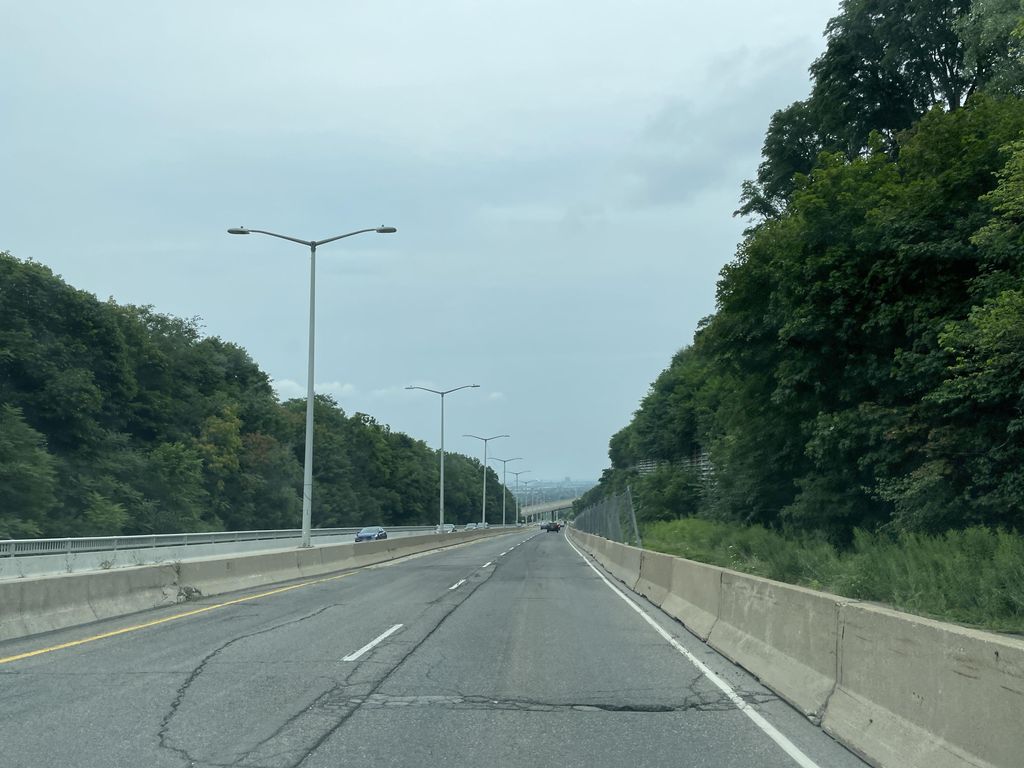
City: hamilton